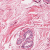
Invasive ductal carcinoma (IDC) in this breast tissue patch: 0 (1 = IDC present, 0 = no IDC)